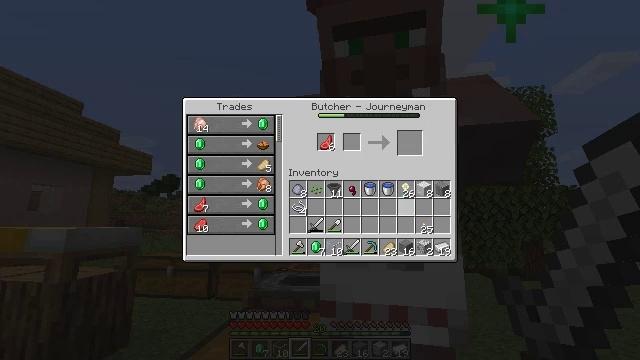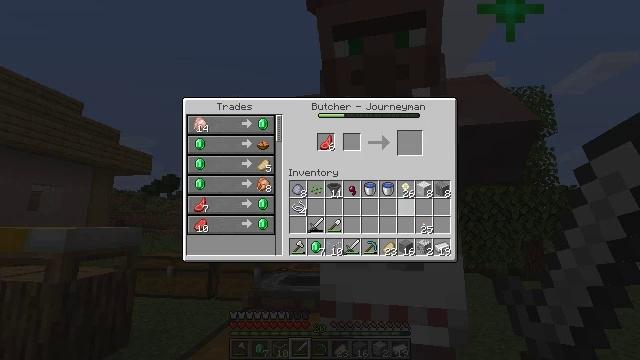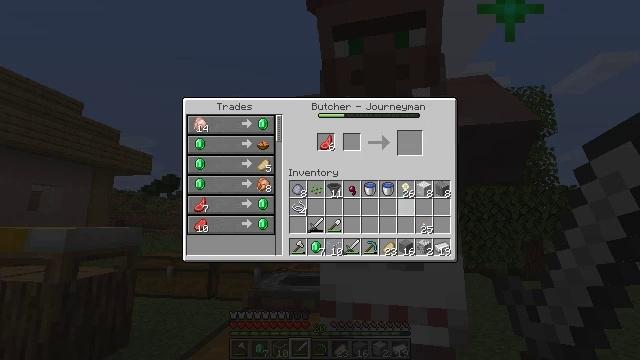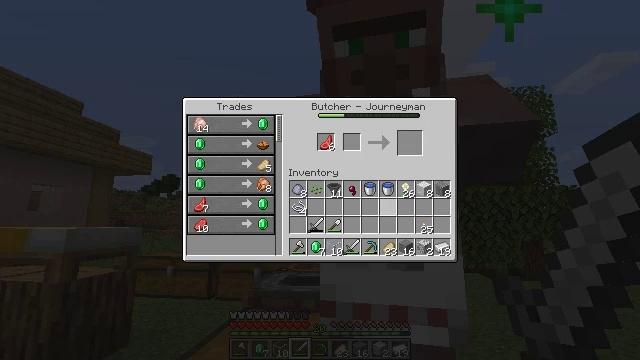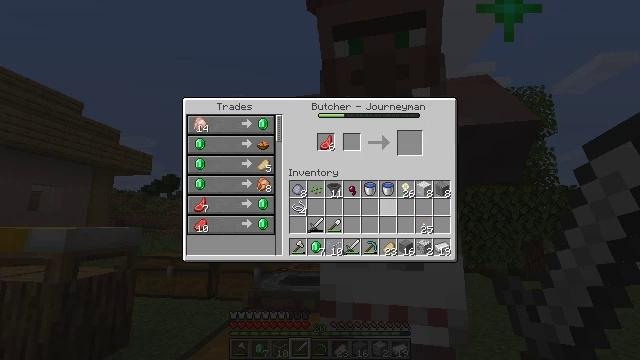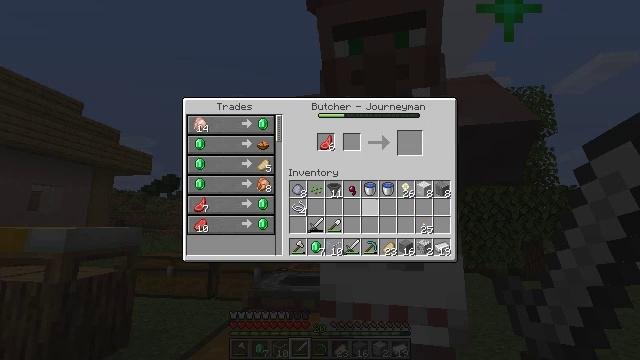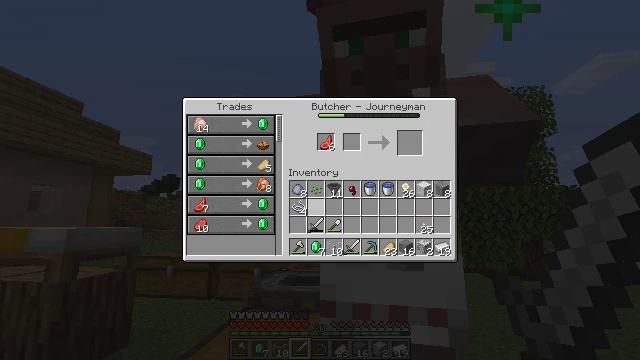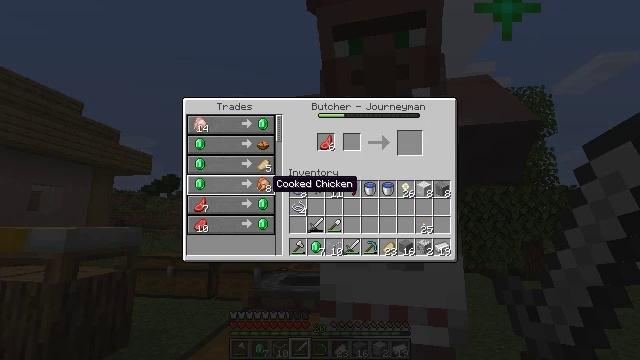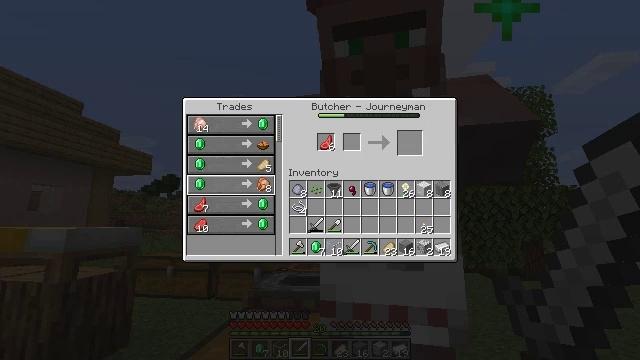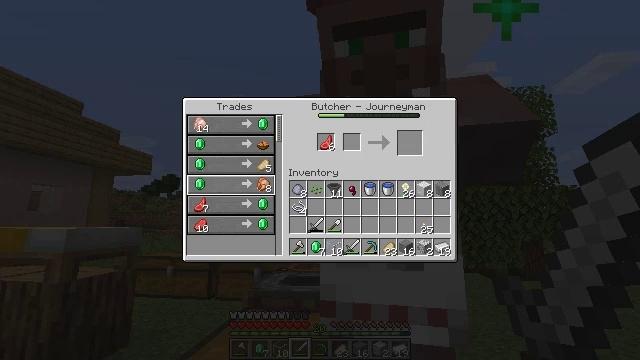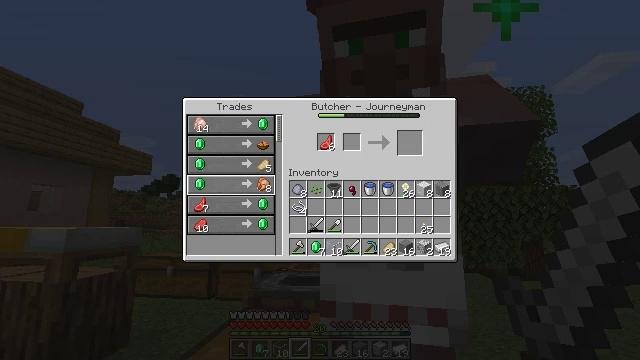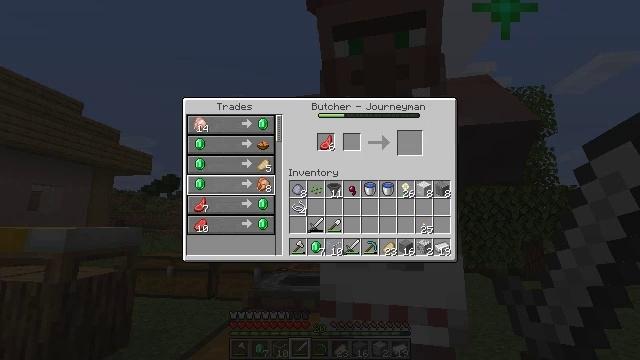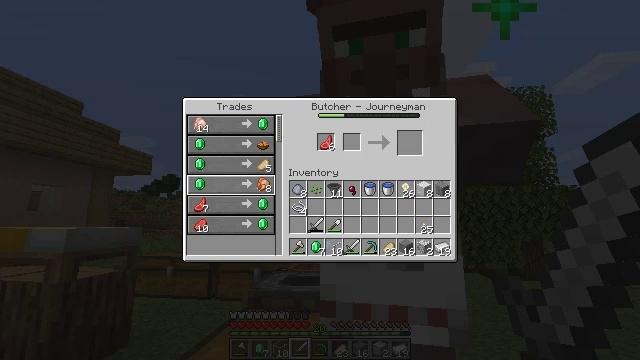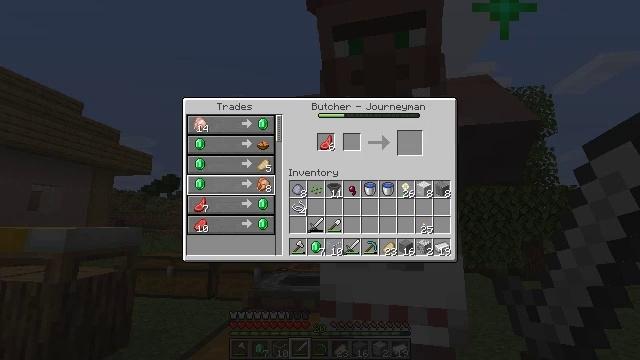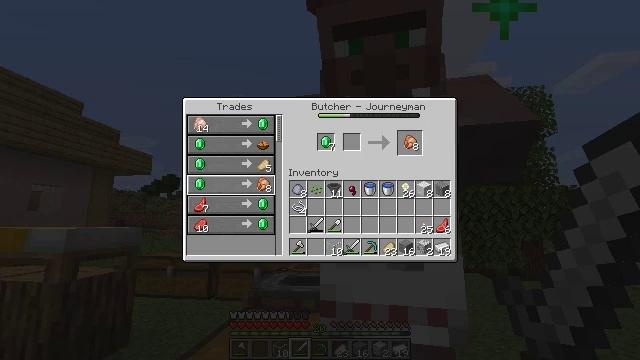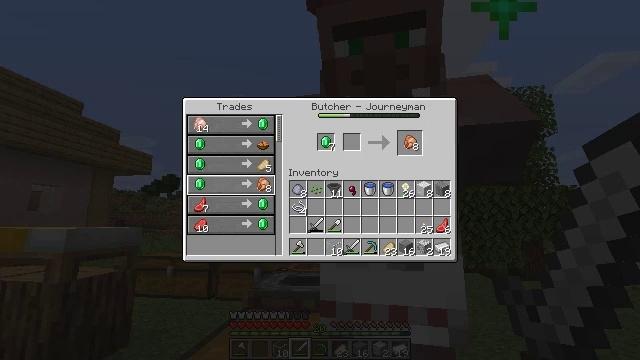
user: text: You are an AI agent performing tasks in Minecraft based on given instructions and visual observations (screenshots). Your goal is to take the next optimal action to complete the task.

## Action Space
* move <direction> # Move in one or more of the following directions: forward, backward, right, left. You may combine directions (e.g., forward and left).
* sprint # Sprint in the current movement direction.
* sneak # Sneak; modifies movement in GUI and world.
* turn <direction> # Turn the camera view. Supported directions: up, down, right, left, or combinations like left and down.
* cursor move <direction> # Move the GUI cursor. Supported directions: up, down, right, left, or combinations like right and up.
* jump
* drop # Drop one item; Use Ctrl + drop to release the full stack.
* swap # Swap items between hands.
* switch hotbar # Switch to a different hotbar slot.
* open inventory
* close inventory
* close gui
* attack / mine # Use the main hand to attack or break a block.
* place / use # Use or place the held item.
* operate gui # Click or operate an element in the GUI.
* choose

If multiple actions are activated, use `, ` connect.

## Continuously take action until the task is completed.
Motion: motion action
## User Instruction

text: Collect the dark oak fence by breaking it.
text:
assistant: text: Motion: no_op
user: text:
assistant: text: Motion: no_op
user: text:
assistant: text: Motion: no_op
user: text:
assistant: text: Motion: no_op
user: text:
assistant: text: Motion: turn left
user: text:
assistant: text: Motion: turn left and up
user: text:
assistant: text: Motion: turn left and up
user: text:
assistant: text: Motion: turn left
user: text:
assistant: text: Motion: no_op
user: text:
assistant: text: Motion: turn left
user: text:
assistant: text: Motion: turn left
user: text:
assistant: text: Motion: no_op
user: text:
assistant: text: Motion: no_op
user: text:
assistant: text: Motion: attack / mine
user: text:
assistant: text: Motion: attack / mine
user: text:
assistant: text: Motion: no_op
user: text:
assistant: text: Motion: no_op
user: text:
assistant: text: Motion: turn right
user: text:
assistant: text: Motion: turn right and down
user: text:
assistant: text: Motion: turn right and down
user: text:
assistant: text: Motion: turn right
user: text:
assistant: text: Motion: turn right
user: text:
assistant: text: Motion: no_op
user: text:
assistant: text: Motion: no_op
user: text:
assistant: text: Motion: no_op
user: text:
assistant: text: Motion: no_op
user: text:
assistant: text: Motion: no_op
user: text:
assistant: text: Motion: no_op
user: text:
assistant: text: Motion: no_op
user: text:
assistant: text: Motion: no_op